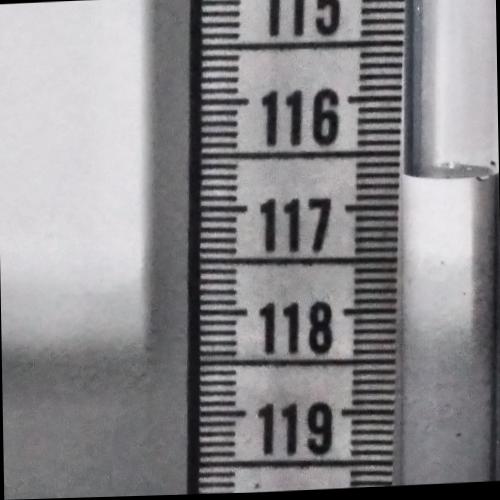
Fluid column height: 116.7 cm